Question: I am trying to make dynamical dropdown that will be populated by data collected from database. I am stuck at parsing data from multidimensional array sent by PHP file. My code:
Part of HTML file (only the responsible JavaScript (Ajax function))
'''
function mentor() {
// 1. Create XHR instance - Start
var oblast = document.getElementById("oblast").value; //previous dropdown from which I need to create next one
document.getElementById("mentorr").innerHTML = ""; //emtpy the dropdown I need to create
instancee();
// 1. Create XHR instance - End
// 2. Define what to do when XHR feed you the response from the server - Start
xhr.onreadystatechange = function () {
if (xhr.readyState === 4) {
if (xhr.status == 200 && xhr.status < 300) {
var val = xhr.responseText;
alert(val); //just a check to see does it get correct data, and it get, everything is OK so far
var jsonData = JSON.parse(val);
var selectList = document.getElementById('mentorr'); //id of the dropdown I need to create
for (var i in jsonData) {
var option = document.createElement('option');
//$response[$i]['name'];
option.value = jsonData['id'][i];
option.text = jsonData['name'][i];
selectList.appendChild(option);
}
}
}
}
// 2. Define what to do when XHR feed you the response from the server - Start
// 3. Specify your action, location and Send to the server - Start
xhr.open('POST', 'ajax.php');
xhr.setRequestHeader("Content-Type", "application/x-www-form-urlencoded");
xhr.send("oblast=" + oblast);
}
'''
Part of ajax.php file that fetches data and sends to HTML:
'''
$queryData1 = mysql_query("SELECT * FROM profesori WHERE idprof = '$prof'");
while($result2 = mysql_fetch_array($queryData1)) {
$id=$result2['idprof'];
$profesor=$result2['ime']. " ".$result2['prezime'];
$data = array
(
'id' => array($id),
'name' => array($profesor)
);
echo json_encode($data);
}
'''
'alert(var)' line of code gives this:

So data is corretly fetched from database and sent to HTML. But the problem is in populating dropdown menu (parsing data). Error in console in "unexpected token {" in the line
'''
var jsonData = JSON.parse(val);
'''
Does anyone know how to fix this?
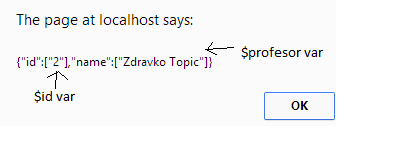
Answer: '''
for (var i = 0; i < jsonData.length; i++) {
var option = document.createElement('option');
option.value = jsonData[i].id;
option.text = jsonData[i].name;
selectList.appendChild(option);
}
'''
Should do the trick, JSON.parse returns json objects, you can loop through the objects using an index and fetch properties of an object like this "object.property".